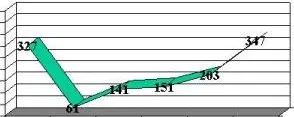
Graphic illustration of platelets throughout hospitalization: Day 1 (admission date) - Day 9 (day of discharge). Patient received intravenous steroids at approximately 36 hours into hospitalization.
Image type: radiology (scintigraphy)